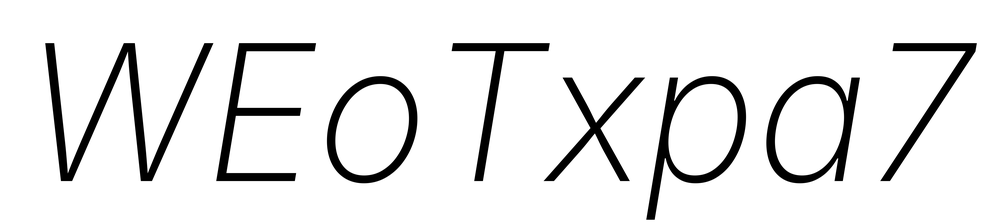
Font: Inter-Italic_ExtraLight_Italic